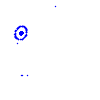
Particle: pion